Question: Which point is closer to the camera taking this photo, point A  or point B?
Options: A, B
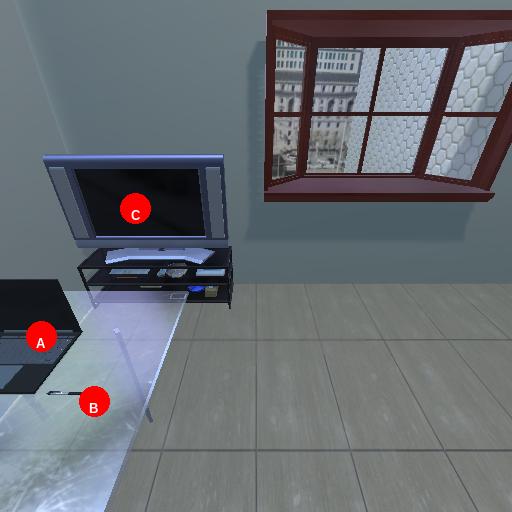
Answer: A